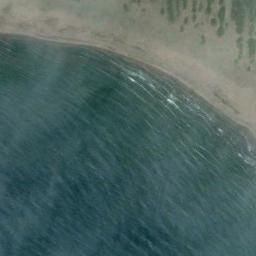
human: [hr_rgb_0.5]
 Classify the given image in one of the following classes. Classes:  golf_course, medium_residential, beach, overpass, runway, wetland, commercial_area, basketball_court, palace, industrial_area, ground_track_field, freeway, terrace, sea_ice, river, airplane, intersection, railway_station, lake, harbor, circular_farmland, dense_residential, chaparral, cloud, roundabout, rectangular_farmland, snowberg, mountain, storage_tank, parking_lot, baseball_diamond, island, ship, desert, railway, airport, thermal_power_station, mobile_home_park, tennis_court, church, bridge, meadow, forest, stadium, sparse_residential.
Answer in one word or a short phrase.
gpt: beach